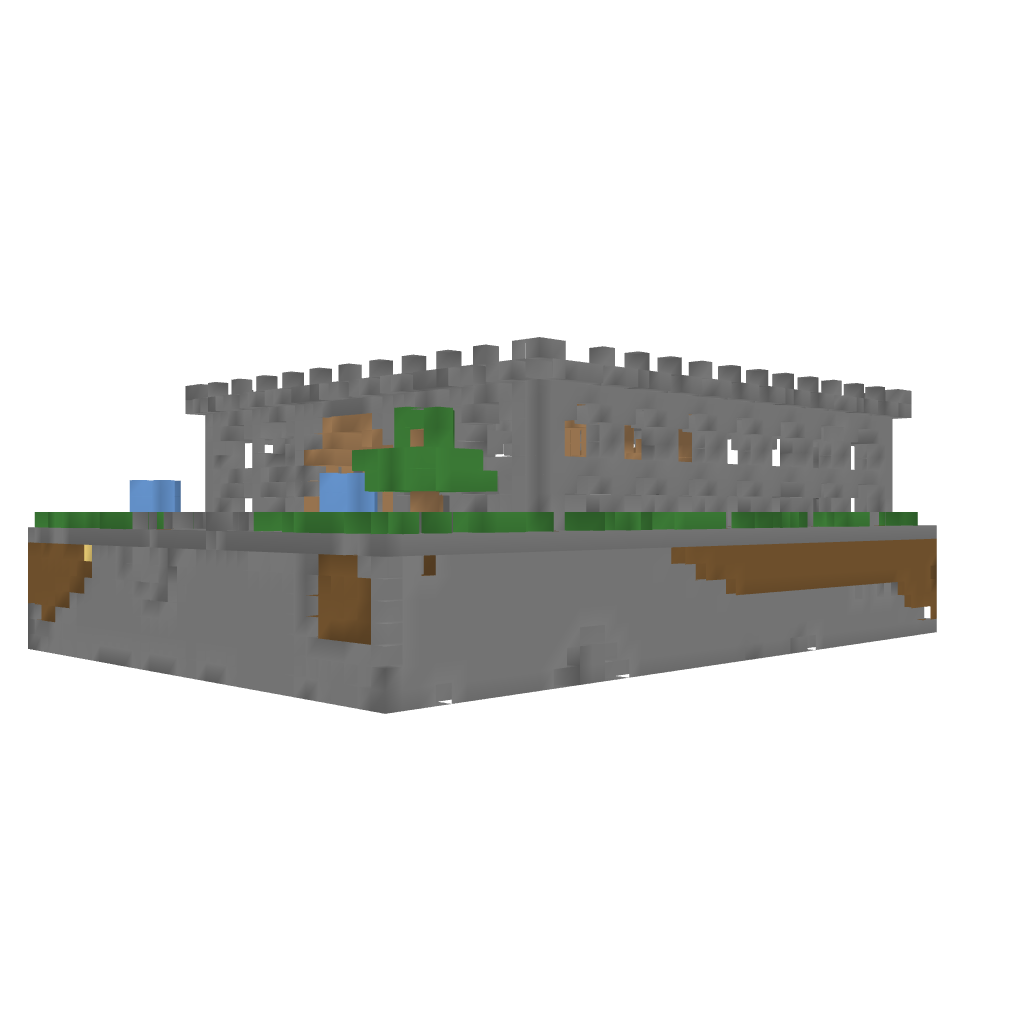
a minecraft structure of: Agility arena 50% of lower part is earth (under green)